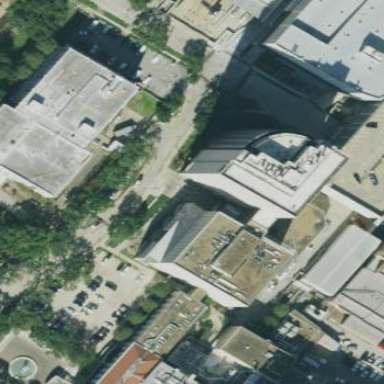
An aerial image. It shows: Hospital building.